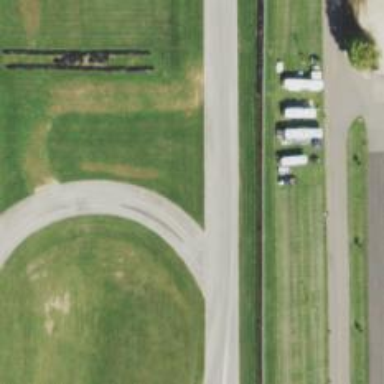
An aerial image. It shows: Asphalt raceway designed for motor sports.